【题型】填空题　【知识点】平面几何　【难度】easy
紫峰大厦为南京最高的大楼，某数学建模兴趣小组的同学去实地进行测量：在水平的地面上选择三个点$B$，$C$，$D$，点$B$作为测量基点，设大厦主体的最高点为$A$（$AB$与水平面垂直），在点$C$和点$D$处测得点$A$处的仰角分别为$60^\circ$和$45^\circ$，测得$\angle DBC = 30^\circ$，$CD = 225$米，测角仪的高度不计，则紫峰大厦主体的高度约为\underline{\quad\quad\quad\quad}米（精确到整数位）（$\sqrt{3} \approx 1.73$）。

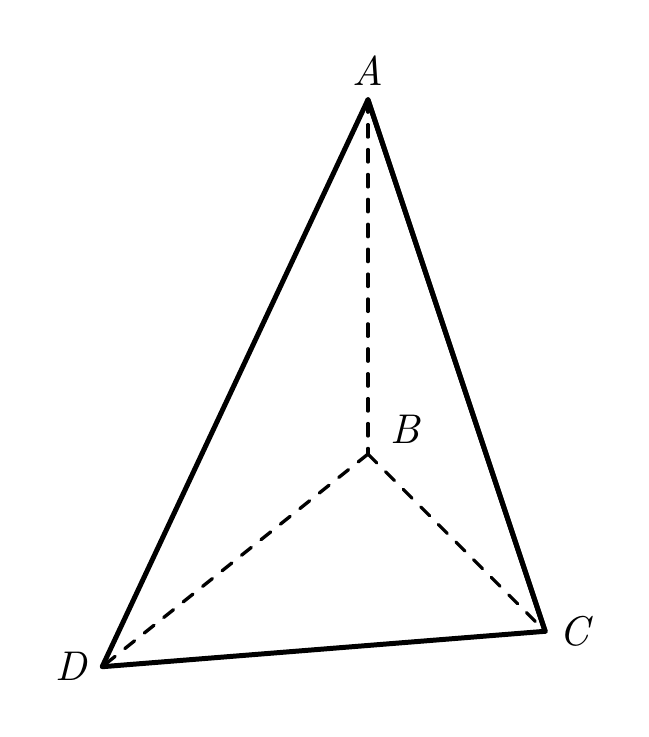
【解答】
【答案】$\boldsymbol{389}$

【分析】设$AB = x$，求出$BC$，$BD$，最后在$\triangle BCD$中利用余弦定理可得。

【解答】解：由题意可知，$\angle ACB = 60^\circ$，$\angle ADB = 45^\circ$，

设$AB = x$，在$\text{Rt}\triangle ABC$中，$\tan 60^\circ = \dfrac{x}{BC}$，所以$BC = \dfrac{\sqrt{3}}{3}x$，

同理在$\text{Rt}\triangle ABD$中，$BD = x$，

在$\triangle BCD$中，$DC = 225$，由余弦定理得
\[
DC^2 = BD^2 + BC^2 - 2BD \cdot BC \cos 30^\circ
\]
\[
= x^2 + \dfrac{1}{3}x^2 - 2x \cdot \dfrac{\sqrt{3}}{3}x \cdot \dfrac{\sqrt{3}}{2},
\]
即
\[
225^2 = x^2 + \dfrac{1}{3}x^2 - x^2 = \dfrac{1}{3}x^2,
\]
所以
\[
x = 225\sqrt{3} \approx 389.25 \approx 389.
\]

故紫峰大厦主体的高度约为389米。

故答案为：$389$。

【点评】本题考查余弦定理的性质的应用，属于中档题。